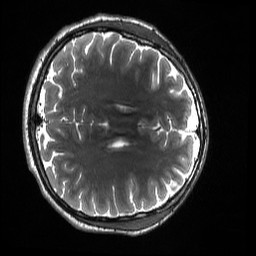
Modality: T2w
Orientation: axial
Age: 21
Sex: male